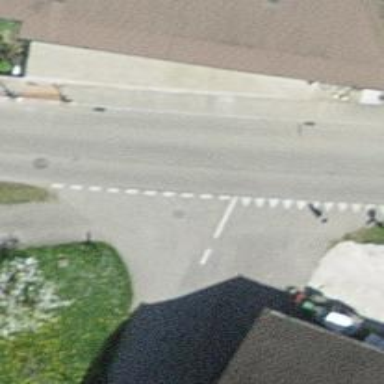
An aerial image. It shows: Road with "give way" sign.